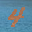
Label: 4